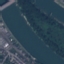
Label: River